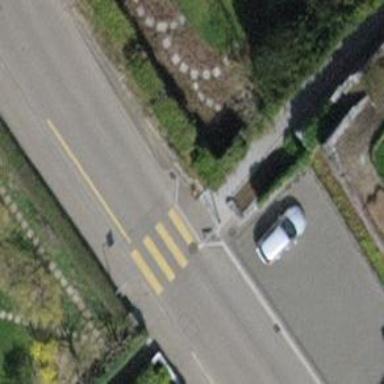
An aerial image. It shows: Marked road crossing.